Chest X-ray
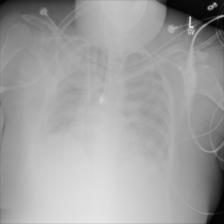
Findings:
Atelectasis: negative
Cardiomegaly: negative
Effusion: negative
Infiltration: negative
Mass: negative
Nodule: negative
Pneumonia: negative
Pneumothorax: negative
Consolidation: negative
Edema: negative
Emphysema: negative
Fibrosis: negative
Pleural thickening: negative
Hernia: negative